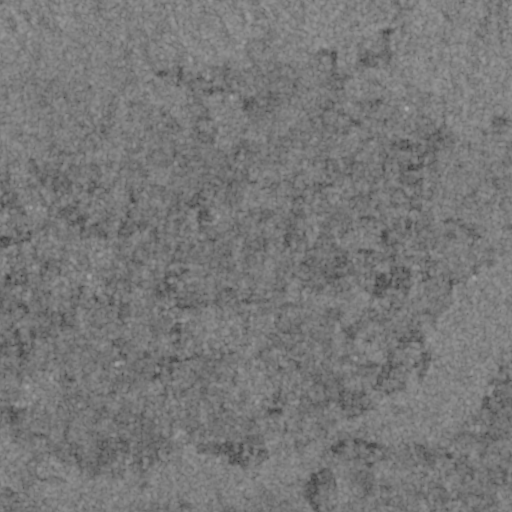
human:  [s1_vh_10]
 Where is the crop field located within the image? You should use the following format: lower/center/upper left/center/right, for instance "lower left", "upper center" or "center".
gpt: The crop field is located in the upper right of the image.
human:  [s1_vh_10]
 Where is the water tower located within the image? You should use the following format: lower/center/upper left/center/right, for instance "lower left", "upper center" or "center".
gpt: The water tower is located in the lower center of the image.
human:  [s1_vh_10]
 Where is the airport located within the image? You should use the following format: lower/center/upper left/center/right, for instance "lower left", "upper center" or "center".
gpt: There is no airport in the image.

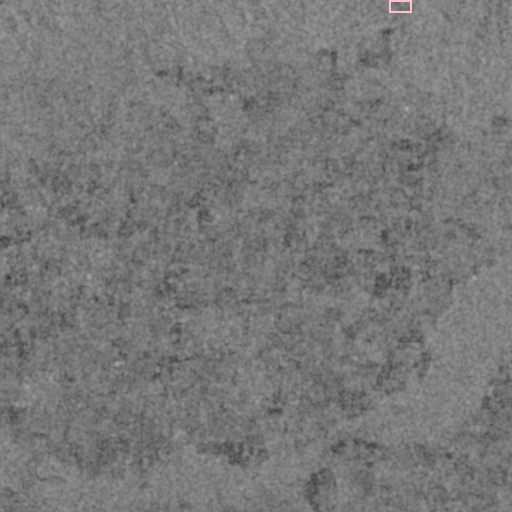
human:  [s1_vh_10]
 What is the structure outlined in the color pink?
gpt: The structure outlined in pink is a crop field.
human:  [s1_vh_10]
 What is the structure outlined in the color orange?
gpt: There is no orange outline.